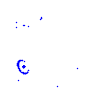
Particle: proton